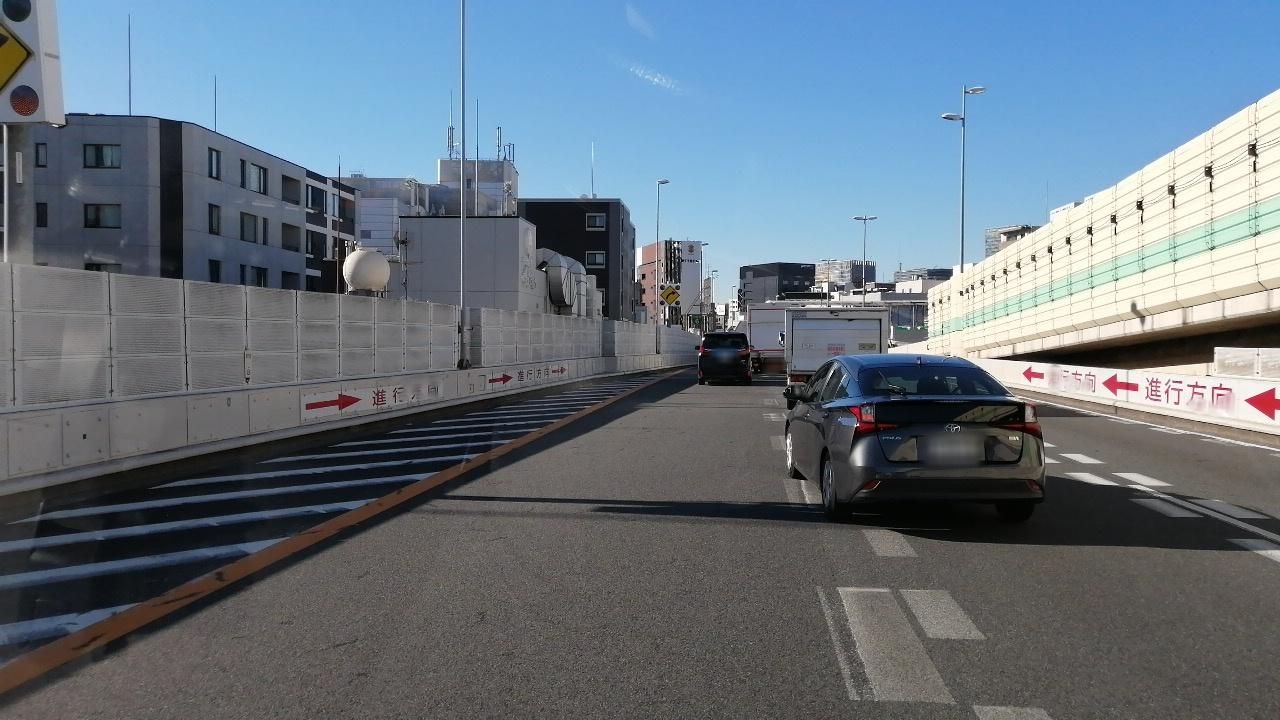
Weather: clear
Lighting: day
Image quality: good
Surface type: driving surface
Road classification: motorway_link
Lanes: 2
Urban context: urban centre
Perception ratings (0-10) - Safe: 1.39, Lively: 1.57, Beautiful: 4.55, Boring: 5.72, Depressing: 5.5, Wealthy: 5.54